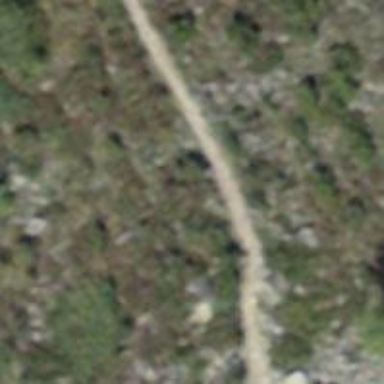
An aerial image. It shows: Path with excellent trail visibility on the ground.